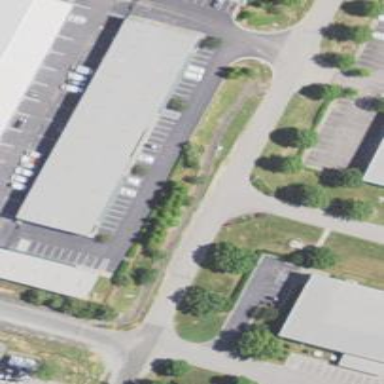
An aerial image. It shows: Commercial building.